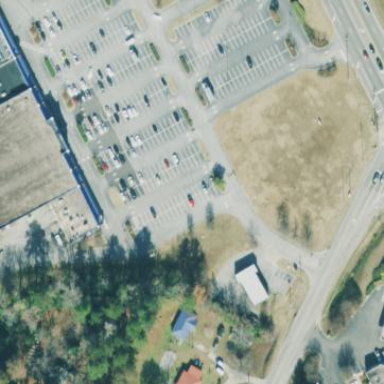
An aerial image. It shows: Parking area.